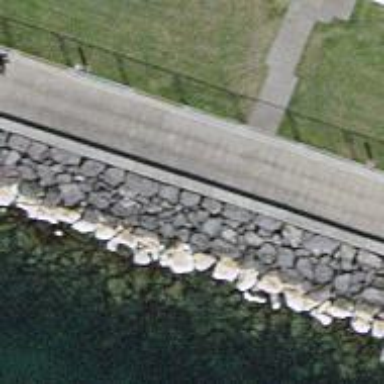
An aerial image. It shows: Path made of paving stones.